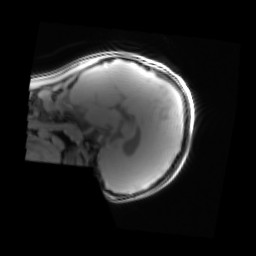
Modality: PDw
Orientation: sagittal
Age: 12
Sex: male
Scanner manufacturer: siemens
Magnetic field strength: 3 T
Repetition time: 0.25 s
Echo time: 0.00103 s